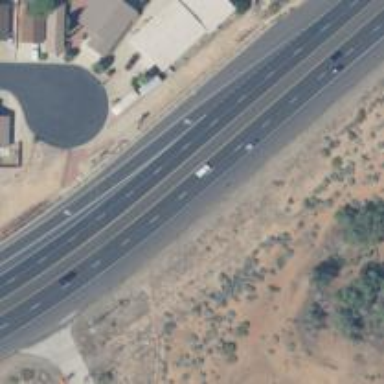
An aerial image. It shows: Asphalt trunk highway classified as expressway.